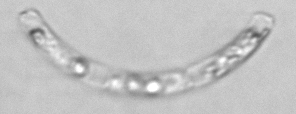
Label: Guinardia_striata